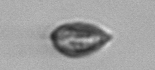
Label: Prorocentrum_triestinum